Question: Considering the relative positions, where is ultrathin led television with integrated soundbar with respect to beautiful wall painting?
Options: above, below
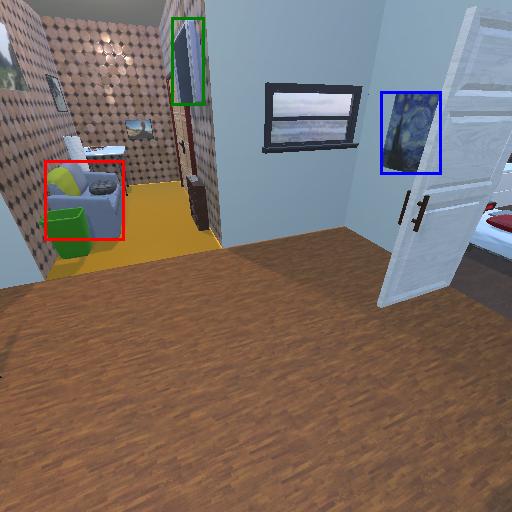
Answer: above